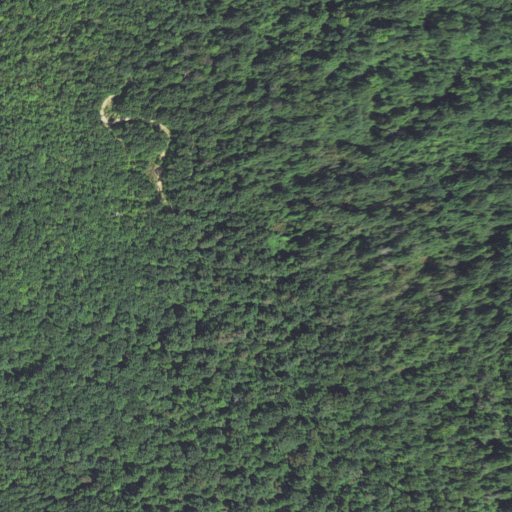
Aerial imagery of mountain in North Carolina named Cross Mountain containing deciduous forest and mixed forest